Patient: sex M, age 81
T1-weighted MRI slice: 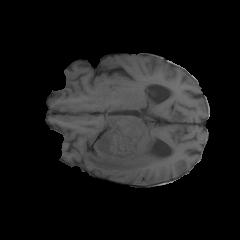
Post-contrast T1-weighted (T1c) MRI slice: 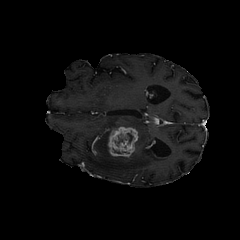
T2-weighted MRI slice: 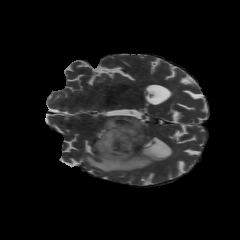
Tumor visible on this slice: yes
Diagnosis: Glioblastoma, IDH-wildtype
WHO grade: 4